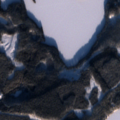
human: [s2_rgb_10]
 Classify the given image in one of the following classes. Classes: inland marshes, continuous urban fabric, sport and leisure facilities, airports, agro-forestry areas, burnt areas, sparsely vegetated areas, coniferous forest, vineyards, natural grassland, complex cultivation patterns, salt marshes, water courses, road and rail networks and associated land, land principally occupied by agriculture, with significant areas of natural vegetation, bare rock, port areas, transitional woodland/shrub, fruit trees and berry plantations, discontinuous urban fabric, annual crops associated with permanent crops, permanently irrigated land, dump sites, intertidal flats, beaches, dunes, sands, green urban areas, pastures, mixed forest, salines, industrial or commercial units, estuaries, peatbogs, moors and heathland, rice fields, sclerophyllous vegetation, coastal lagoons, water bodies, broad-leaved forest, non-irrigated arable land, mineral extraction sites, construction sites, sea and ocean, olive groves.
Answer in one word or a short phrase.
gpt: coniferous forest, water bodies